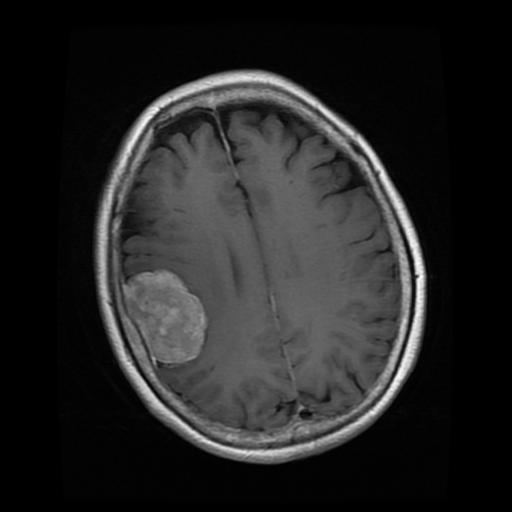
Label: meningioma